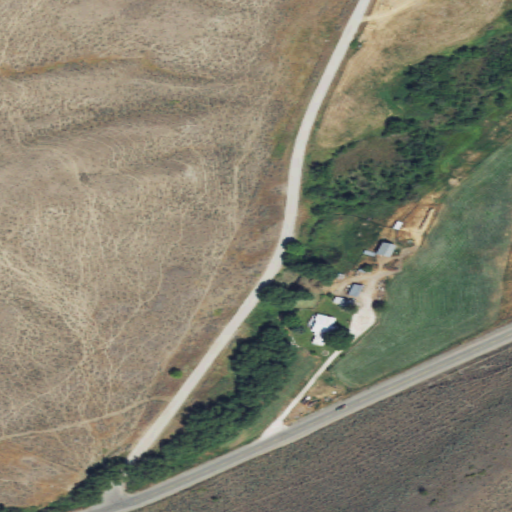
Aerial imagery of valley in Washington named Antoine Valley containing shrub, pasture, low intensity development, grassland, open development, medium intensity development, and herbaceous wetlands